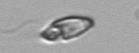
Label: Katodinium_or_Torodinium